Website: ulta-beauty
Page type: billing-address
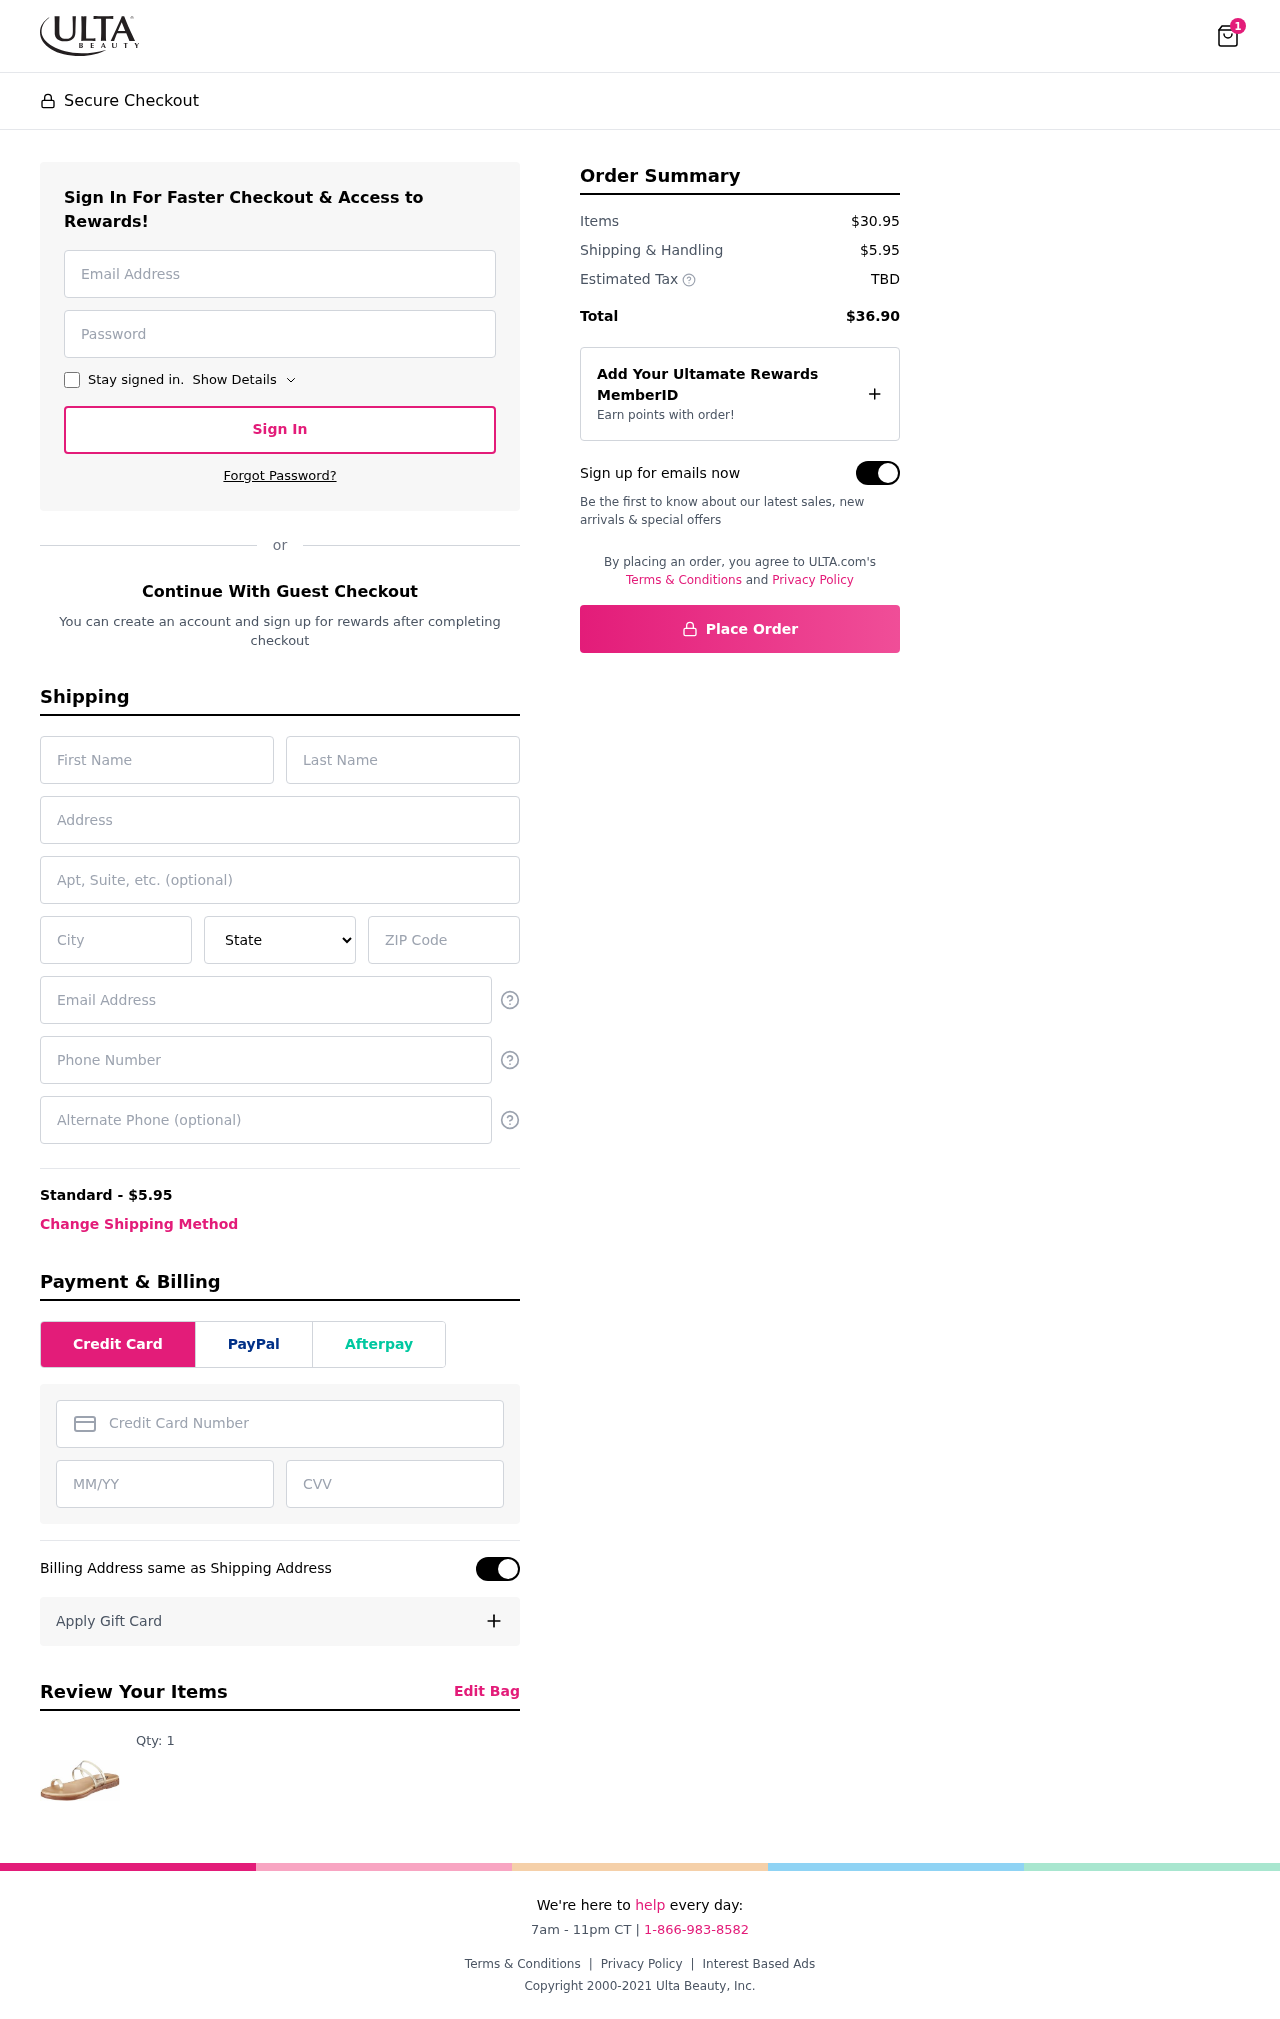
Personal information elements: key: PII_STATE
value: Maine
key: PII_EMAIL
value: davidedwards@hotmail.com
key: PII_FIRSTNAME
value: David
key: PII_LASTNAME
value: Edwards
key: PII_STREET
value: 6053 Justin Village Apt. 376
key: PII_CITY
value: New Tylermouth
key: PII_POSTCODE
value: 07806
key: PII_PHONE
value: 9542029157
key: PII_ALT_PHONE
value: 9208549749
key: PII_CARD_NUMBER
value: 6011 9886 9980 7418
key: PII_CARD_EXPIRY
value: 01/30
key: PII_CARD_CVV
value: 675
Product elements: key: PRODUCT1_QUANTITY
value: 1
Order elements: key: ORDER_NUM_ITEMS
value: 1
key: ORDER_SHIPPING_COST
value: $5.95
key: ORDER_SUBTOTAL
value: $30.95
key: ORDER_TOTAL
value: $36.90